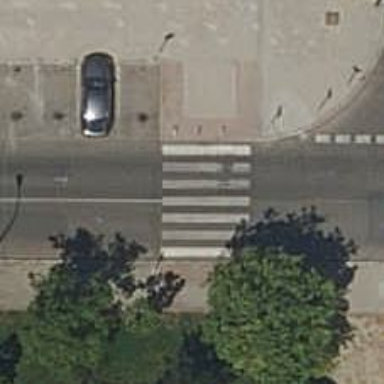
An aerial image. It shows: Zebra crossing on the road.